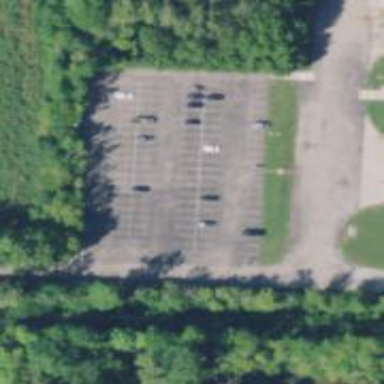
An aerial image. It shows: Parking area.